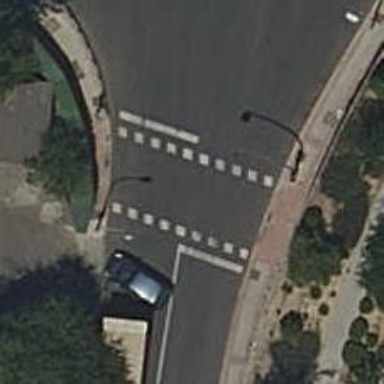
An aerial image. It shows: Crossing on the footway with traffic signals.